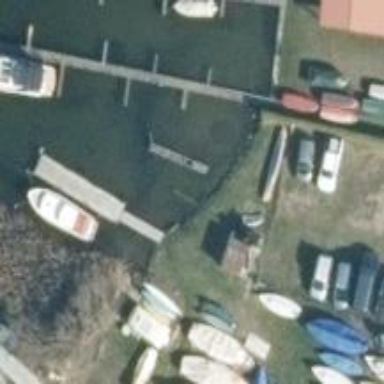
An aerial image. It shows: Man-made pier.